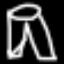
Label: pants